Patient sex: M
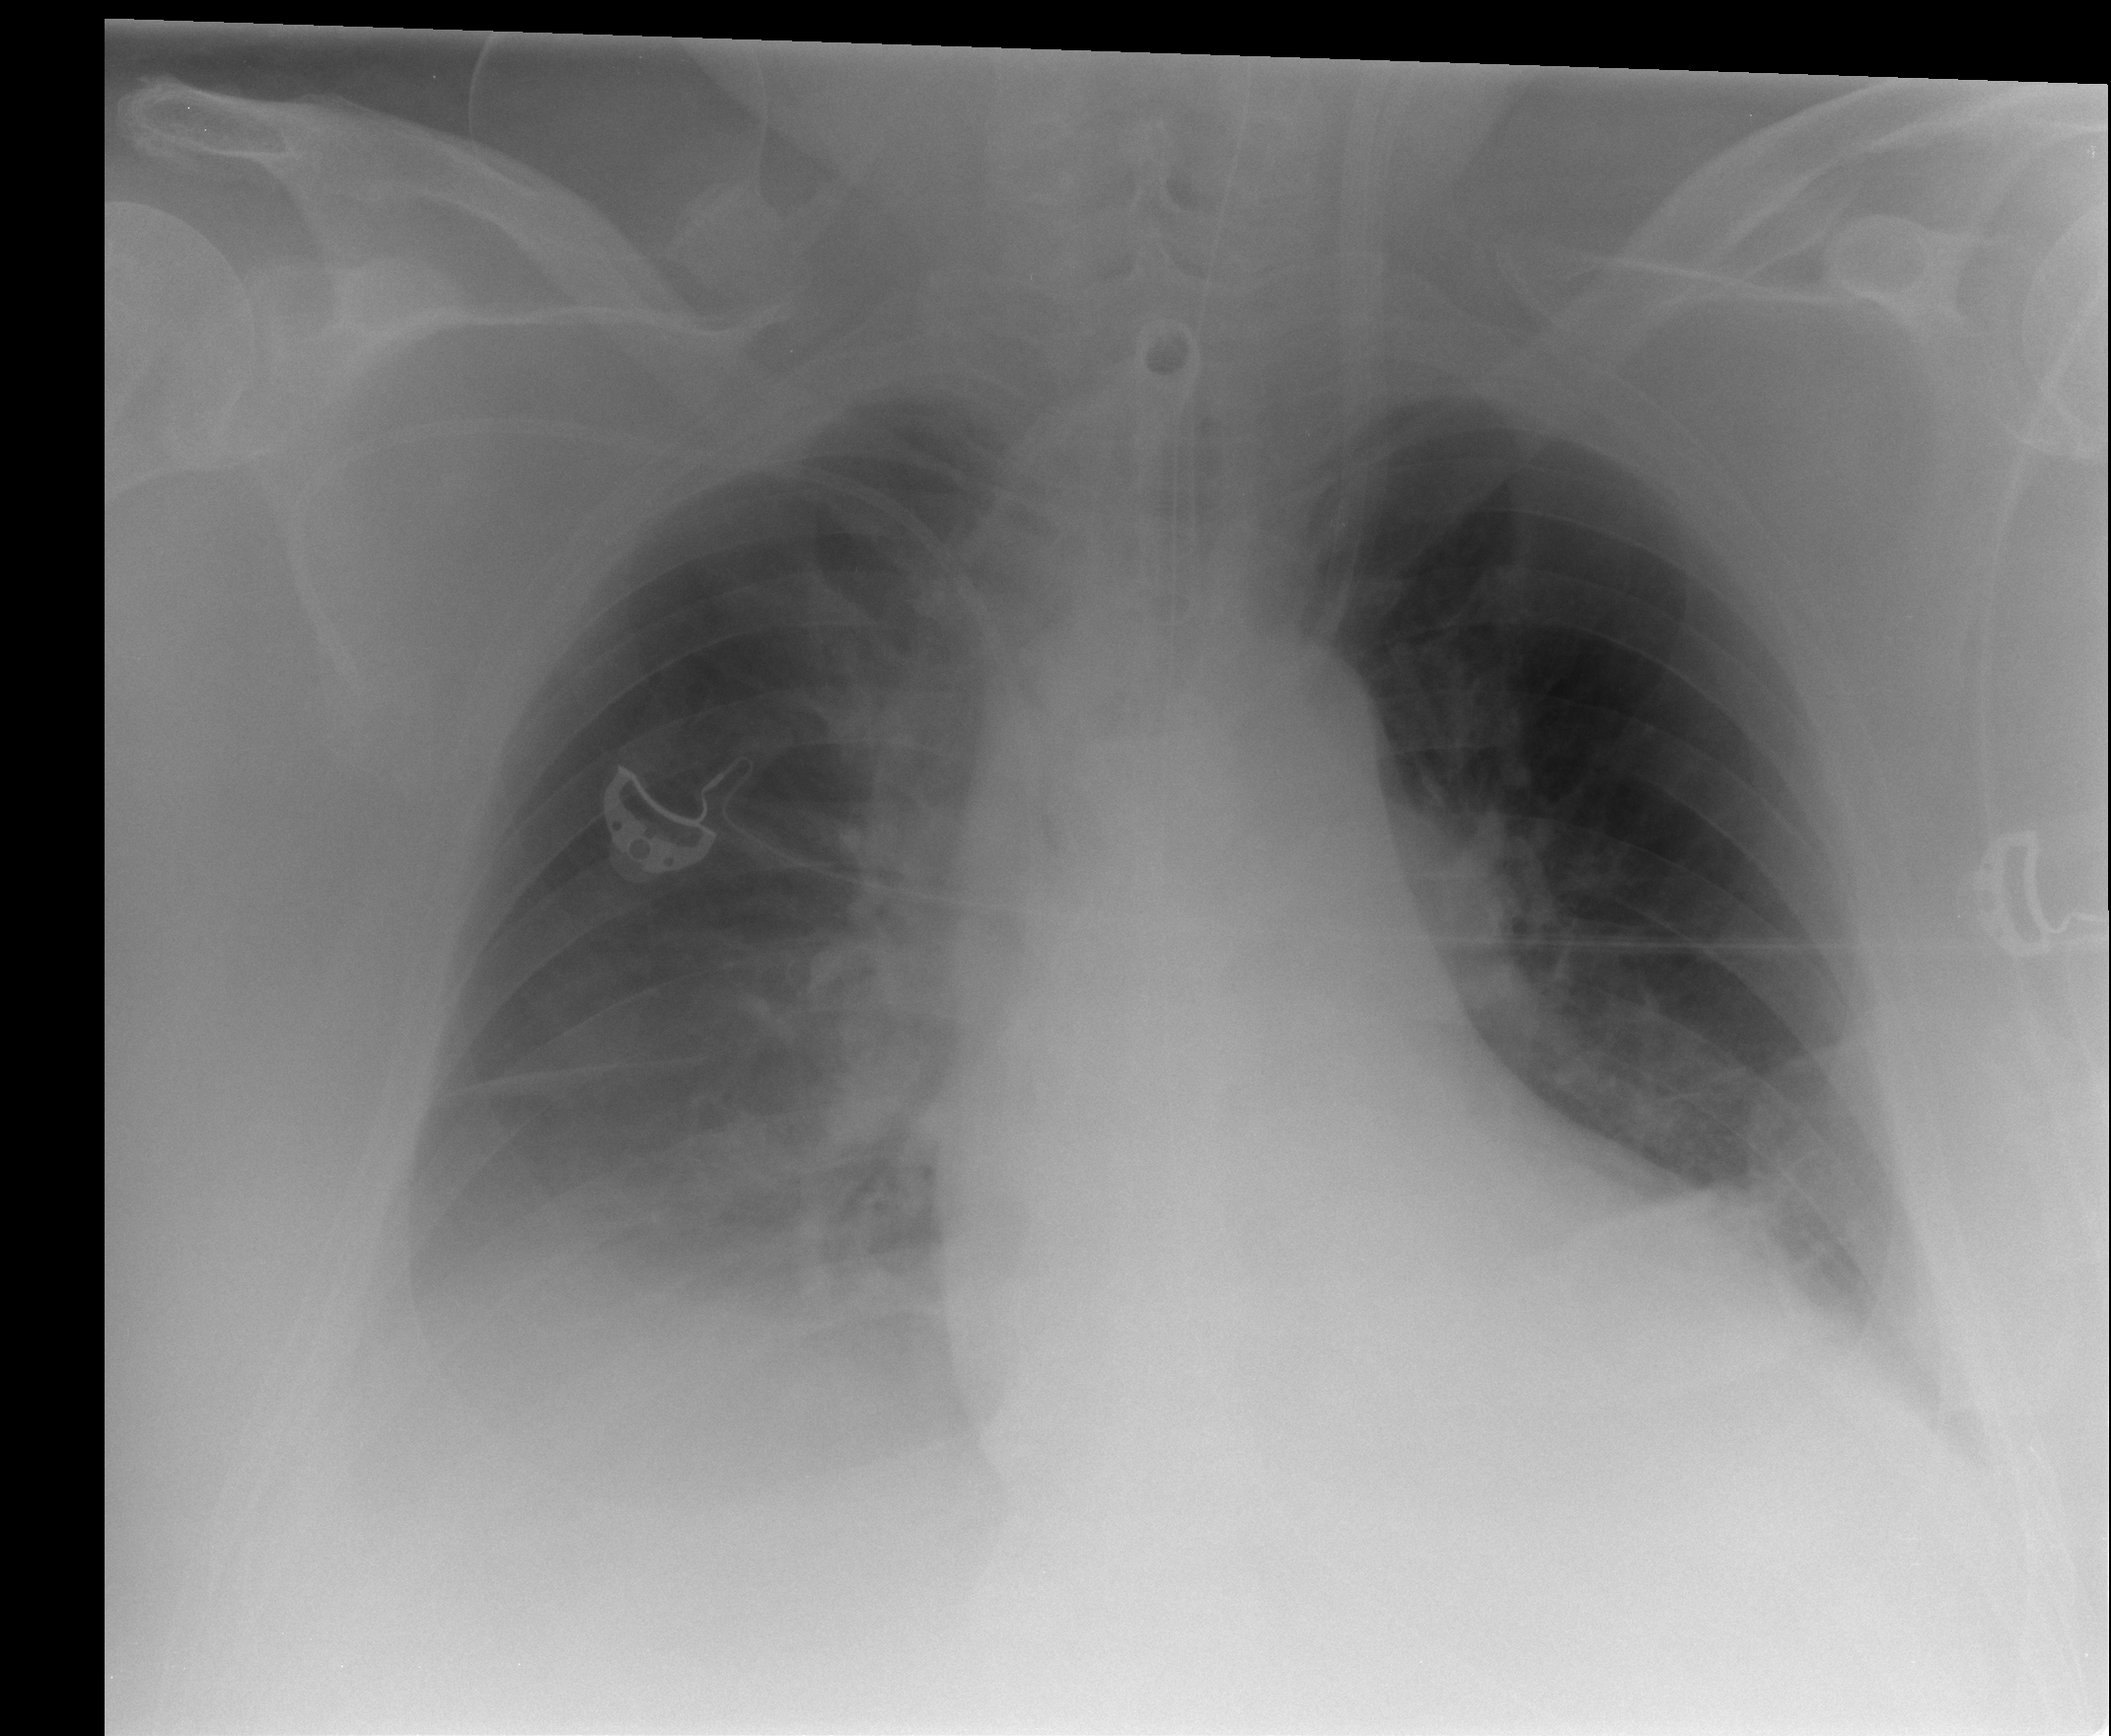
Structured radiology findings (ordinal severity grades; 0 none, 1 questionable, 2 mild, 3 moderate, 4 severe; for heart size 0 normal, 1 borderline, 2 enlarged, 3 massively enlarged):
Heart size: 1
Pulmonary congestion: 0
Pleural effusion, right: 2
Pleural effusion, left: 1
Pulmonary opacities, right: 0
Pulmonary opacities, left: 0
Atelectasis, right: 2
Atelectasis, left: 2